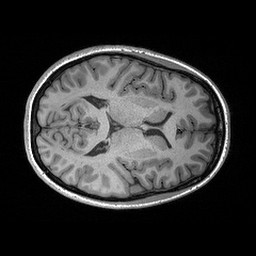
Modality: T1w
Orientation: axial
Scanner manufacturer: siemens
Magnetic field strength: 3 T
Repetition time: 2.3 s
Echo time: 0.00298 s